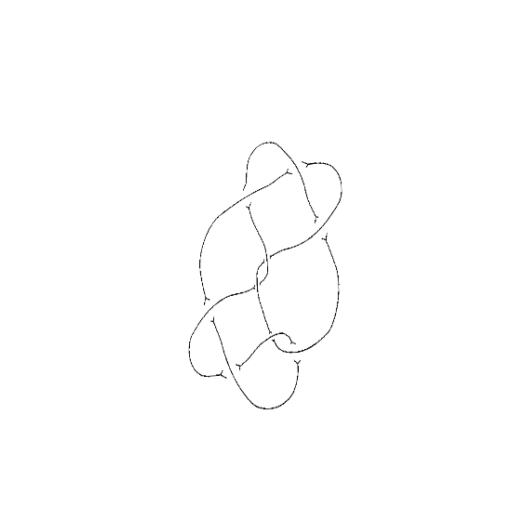
Crossing number: 9